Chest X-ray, AP view. Patient: 77 years old, sex M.
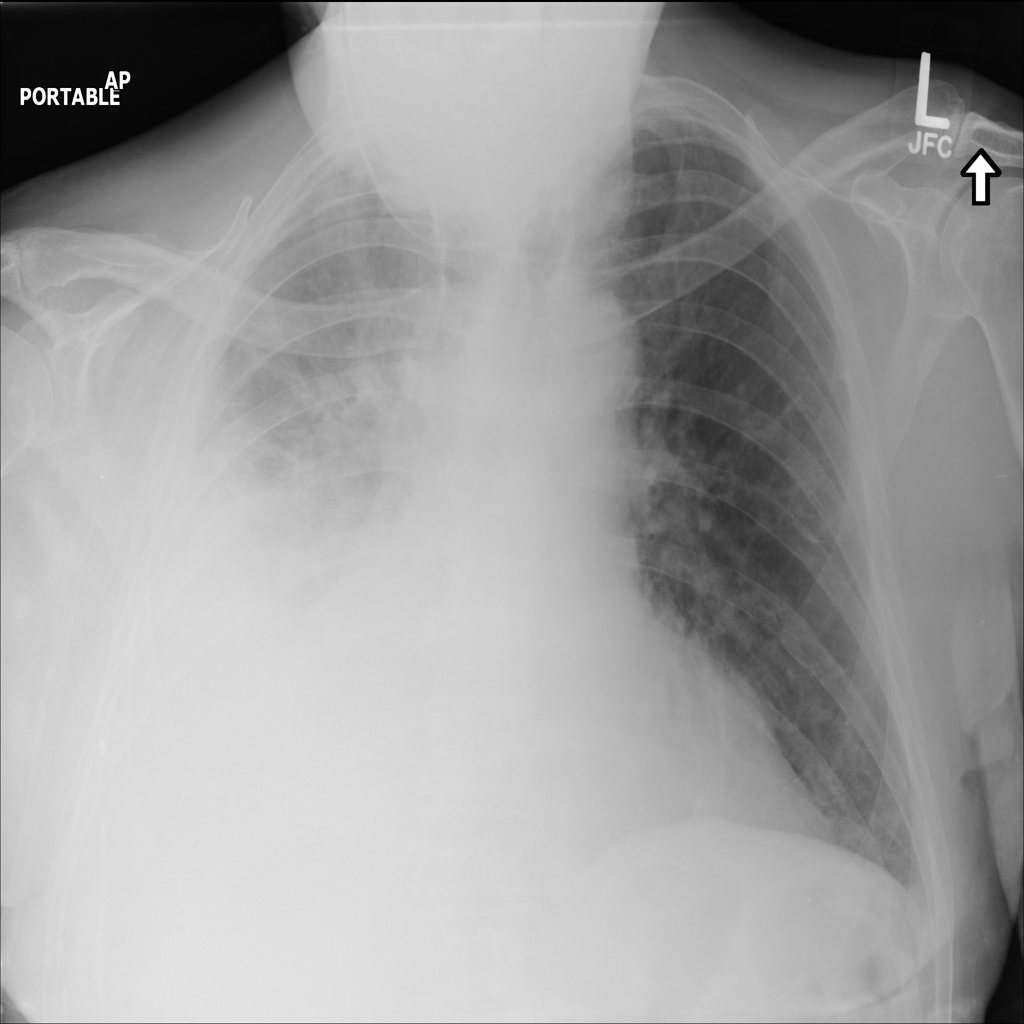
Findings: Cardiomegaly, Effusion, Mass